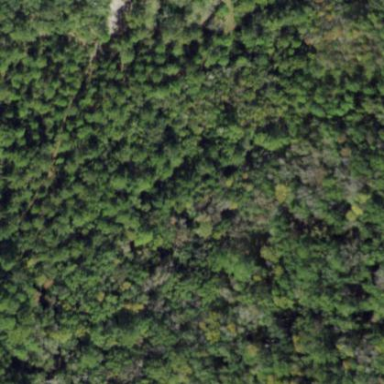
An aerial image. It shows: Forest dominated by needle-leaved trees.